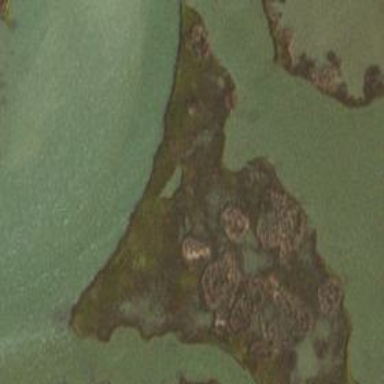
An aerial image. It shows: Saltmarsh wetland with tidal influence.